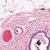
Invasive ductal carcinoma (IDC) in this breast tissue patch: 0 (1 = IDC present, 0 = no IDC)